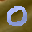
Label: 0